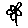
Label: flower